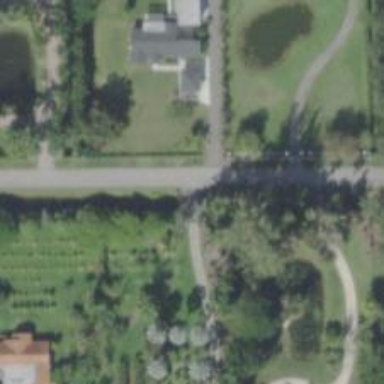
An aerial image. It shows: Driveway bridge over service road.